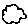
Label: cloud